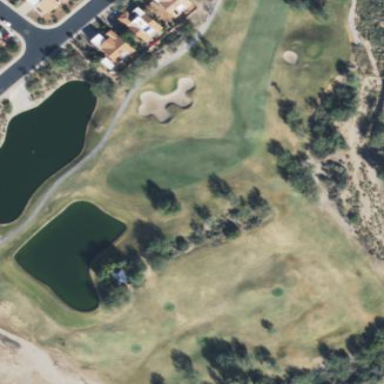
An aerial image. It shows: Grassy area designated as golf driving range pitch.